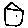
Label: house